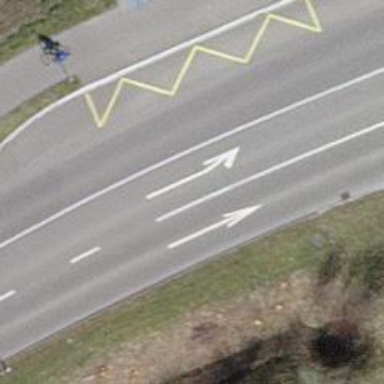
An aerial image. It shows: Bus stop with designated public transport stop position.